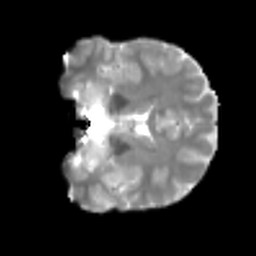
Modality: T2w
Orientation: coronal
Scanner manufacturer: siemens
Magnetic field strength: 3 T
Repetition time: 4 s
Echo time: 0.0594 s